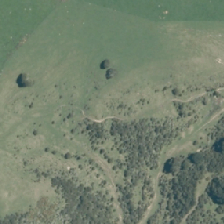
Land cover: grose_broom